Question: I recently had help getting to the properties available on a cell by overriding the GetCell method using monotouch.dialog. My problem now is that I can't see to get rid of the default border around cells.
I was able to figure out how to draw my own border around the cell (I believe it is using core graphics and the .Layer property on a cell for this). However, the old border still remains, and I can't find a property to disable this.
Ideally I would prefer to just be able to customise the existing border myself, but if this is not possible (without needing to make my own cell graphics), then I would like to remove the default border and use the border generated in code.
See below for the override method and a screenshot of what I have so far:
'''
public override UITableViewCell GetCell(UITableView tableView) {
var cell = base.GetCell(tableView);
cell.BackgroundColor = Resources.XDarkGrayColor;
cell.TextLabel.TextColor = Resources.XWhiteColor;
cell.Accessory = UITableViewCellAccessory.DisclosureIndicator;
cell.Layer.ShadowColor = UIColor.Red.CGColor;
cell.Layer.BorderColor = UIColor.Red.CGColor;
cell.Layer.BorderWidth = 2.0f;
cell.Layer.CornerRadius = 5.0f;
cell.Layer.ShadowRadius = 2.0f;
cell.Layer.ShadowOpacity = 0.75f;
return cell;
}
'''

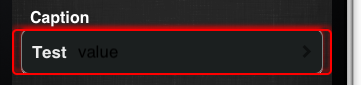
Answer: IIRC (can't try it right now) this is draw with the background view. So you'll need to either remove it, like:
'''
cell.BackgroundView = new UIView (RectangleF.Empty);
'''
or sets the 'Bounds' properties to 'Empty', like:
'''
cell.BackgroundView.Bounds = RectangleF.Empty;
'''